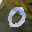
Label: 0